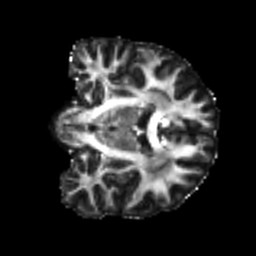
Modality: FA
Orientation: coronal
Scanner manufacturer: siemens
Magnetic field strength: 3 T
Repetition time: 4 s
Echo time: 0.0594 s